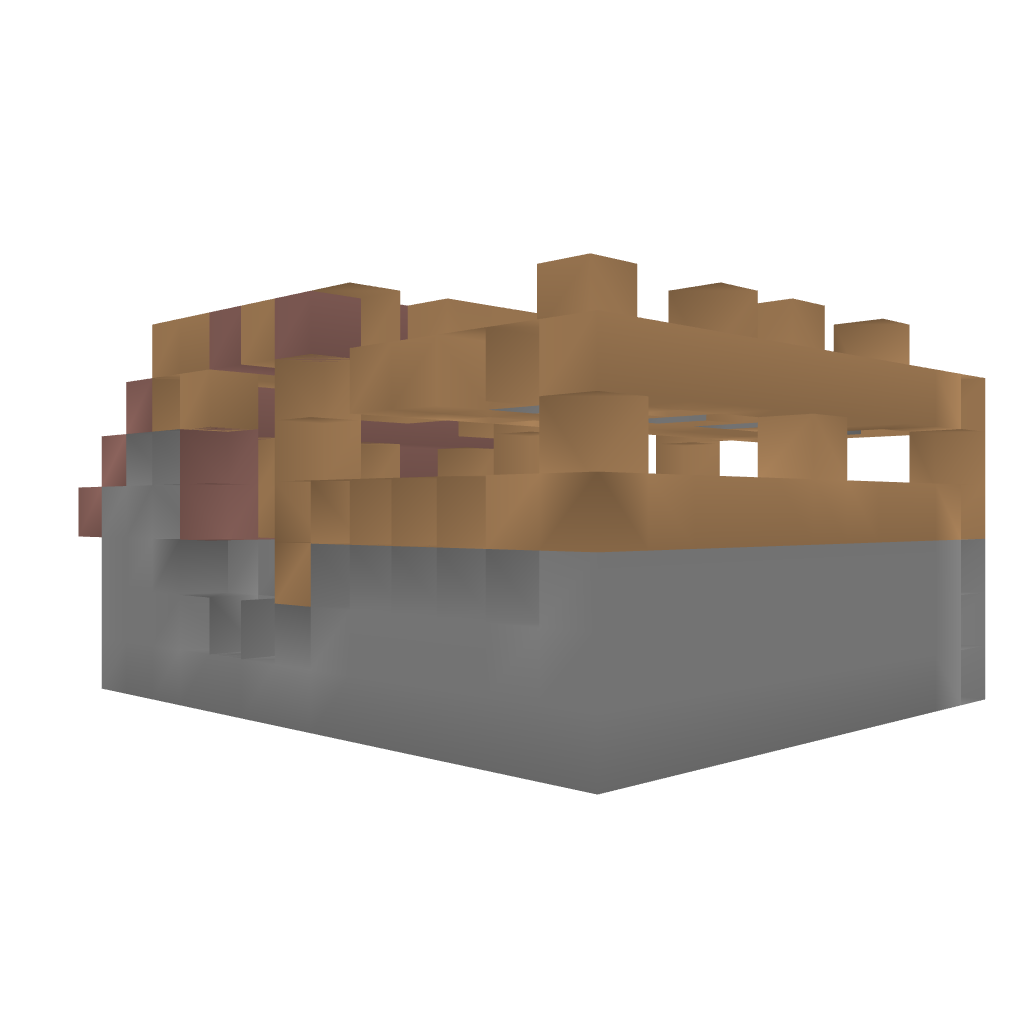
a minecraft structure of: Assist Farm bad low quality